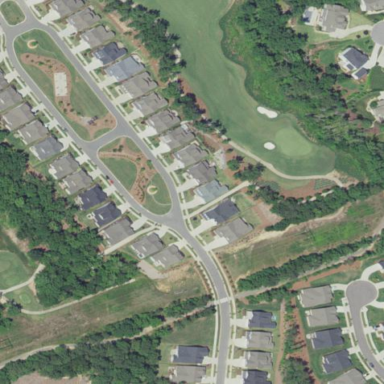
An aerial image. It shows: Grassy area designated as golf fairway.